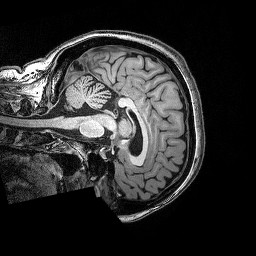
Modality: T1w
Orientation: sagittal
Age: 49
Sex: female
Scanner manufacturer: siemens
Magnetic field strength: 3 T
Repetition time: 2.53 s
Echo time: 0.0035 s